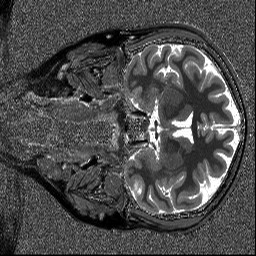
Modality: T1map
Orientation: coronal
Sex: female